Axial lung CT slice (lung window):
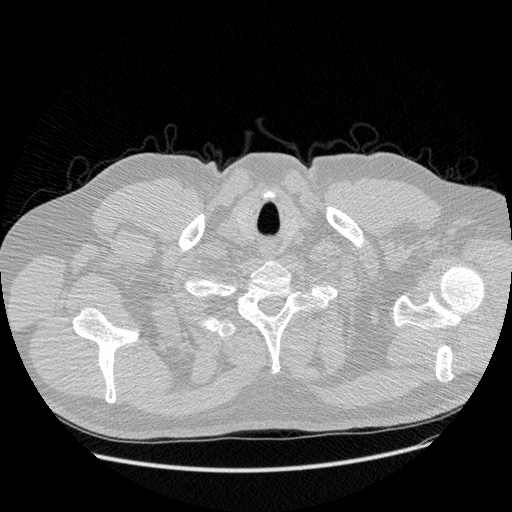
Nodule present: no